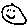
Label: smiley face